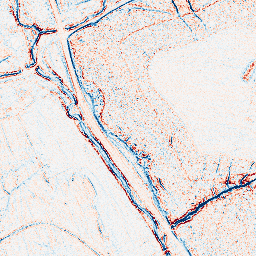
Category: edge_preserving
Decomposition family: bilateral
Decomposition parameters: d: 5
sigma_color: 100
sigma_space: 25
Upsampling method: quadratic
Upsampling parameters: scale: 8
Upsampling scale: 8